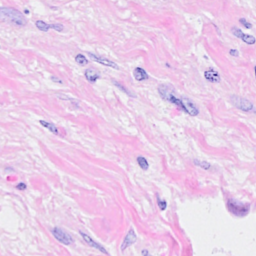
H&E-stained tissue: Breast